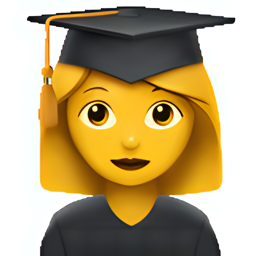
Name: female student
Emoji: 👩‍🎓
Group: People & Body
Sub-group: person-role